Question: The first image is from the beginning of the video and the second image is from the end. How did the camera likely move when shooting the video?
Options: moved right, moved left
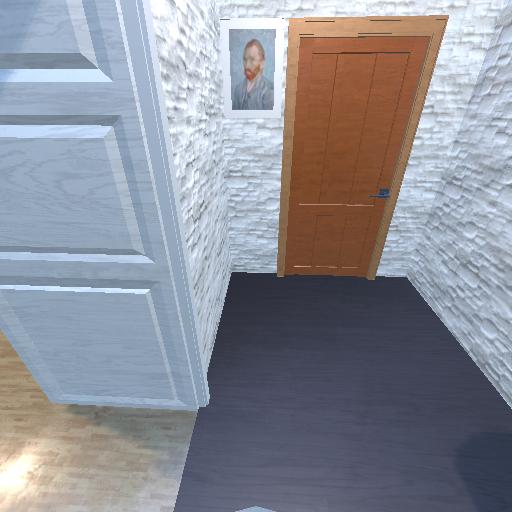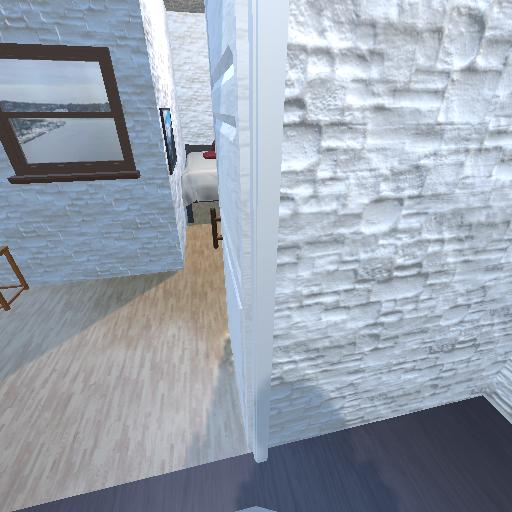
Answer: moved right